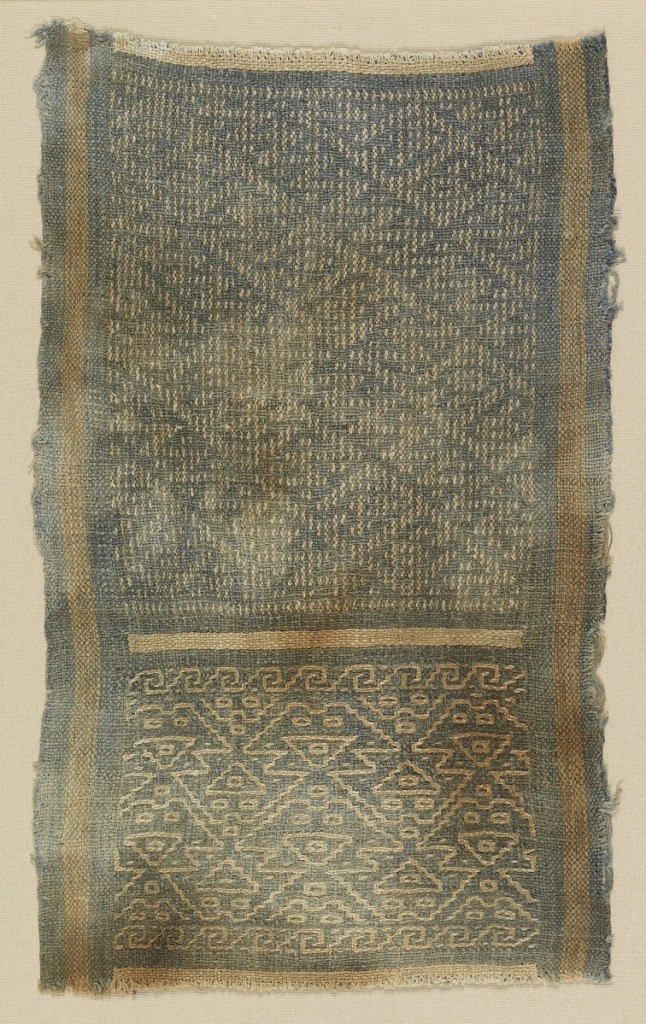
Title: Textile
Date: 1000–1450
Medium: cotton Technique: double cloth
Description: Geometrical and animal designs in white on soft gray-blue ground. Blue and white stripes on all four sides and one horizontal stripe through the center.